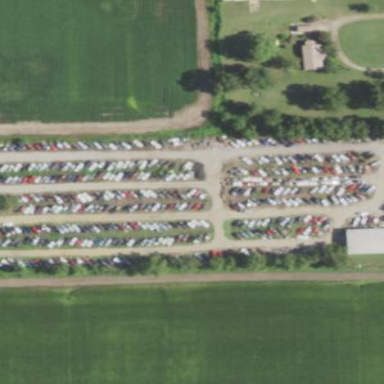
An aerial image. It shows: Industrial area designated as auto wrecker yard.